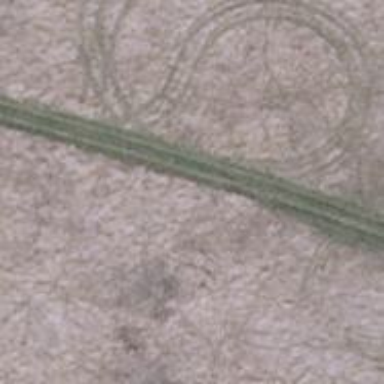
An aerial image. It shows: Track with very rough surface.